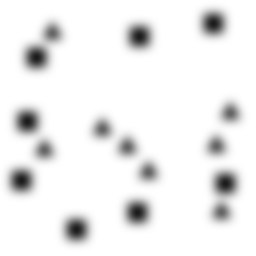
Squares: 8
Triangles: 8
Stars: 0
Total shapes: 16